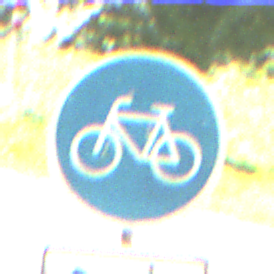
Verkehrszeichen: Radweg
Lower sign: MehrspurigeFahrzeugeFrei9
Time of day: Midday
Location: Outdoor (RoadRail)
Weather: Clear
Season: NotSpecified
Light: Natural